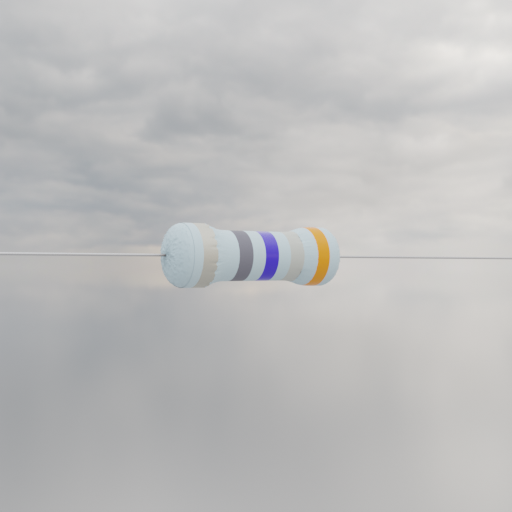
Resistor colour bands (in order): silver, gray, blue, silver, orange